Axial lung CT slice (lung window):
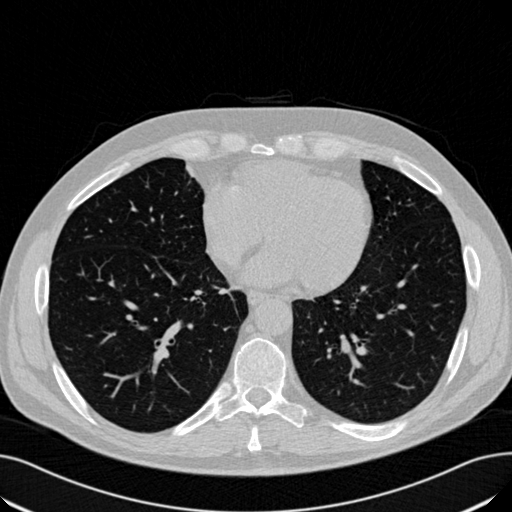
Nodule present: no